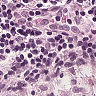
Metastatic tissue present: no